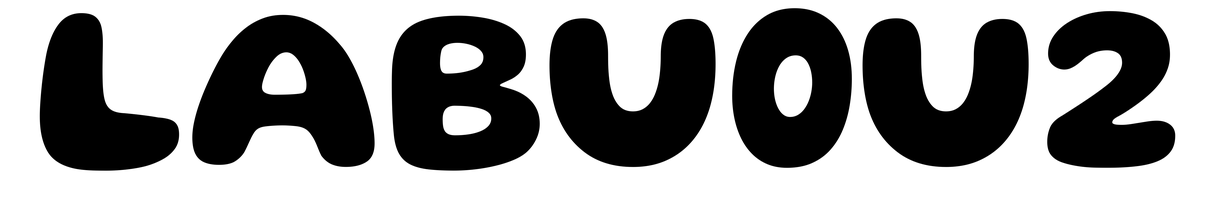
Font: Gluten_Bold